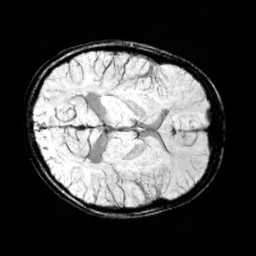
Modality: minIP
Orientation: axial
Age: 11
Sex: male
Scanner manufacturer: siemens
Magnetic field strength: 3 T
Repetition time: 0.027 s
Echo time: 0.02 s